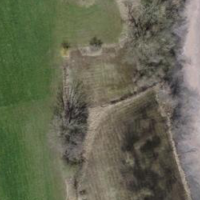
EUNIS habitat code: 16
Species observed at this site:
Pholidoptera griseoaptera
Ruspolia nitidula